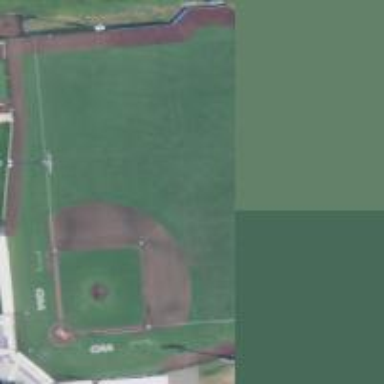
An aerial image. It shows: Baseball stadium with artificial turf pitch.